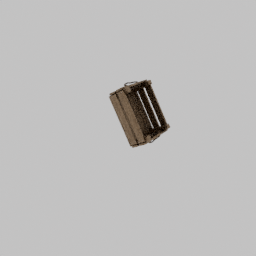
Label: decoration